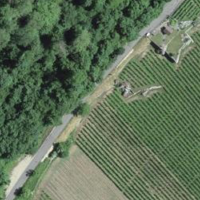
EUNIS habitat code: 40
Species observed at this site:
Eristalis tenax
Plantago lanceolata
Leptidea sinapis
Pieris rapae
Anthericum ramosum
Rutpela maculata